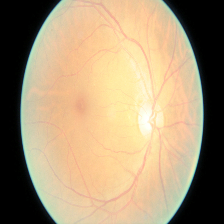
Diabetic retinopathy grade: Moderate